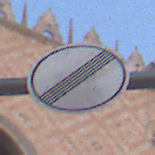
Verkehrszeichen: EndeSaemtlicherBegrenzungen
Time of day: SunriseSunset
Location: Outdoor (Urban)
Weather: Clear
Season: NotSpecified
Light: Natural